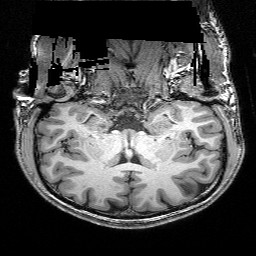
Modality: T1w
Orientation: sagittal
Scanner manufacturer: siemens
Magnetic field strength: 3 T
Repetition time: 2.25 s
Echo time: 0.00418 s